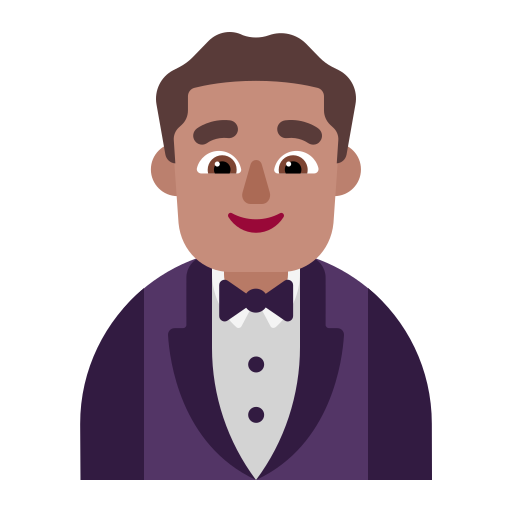
man in tuxedo flat